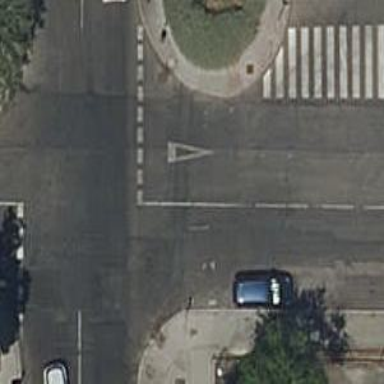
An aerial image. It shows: Road with "give way" sign.